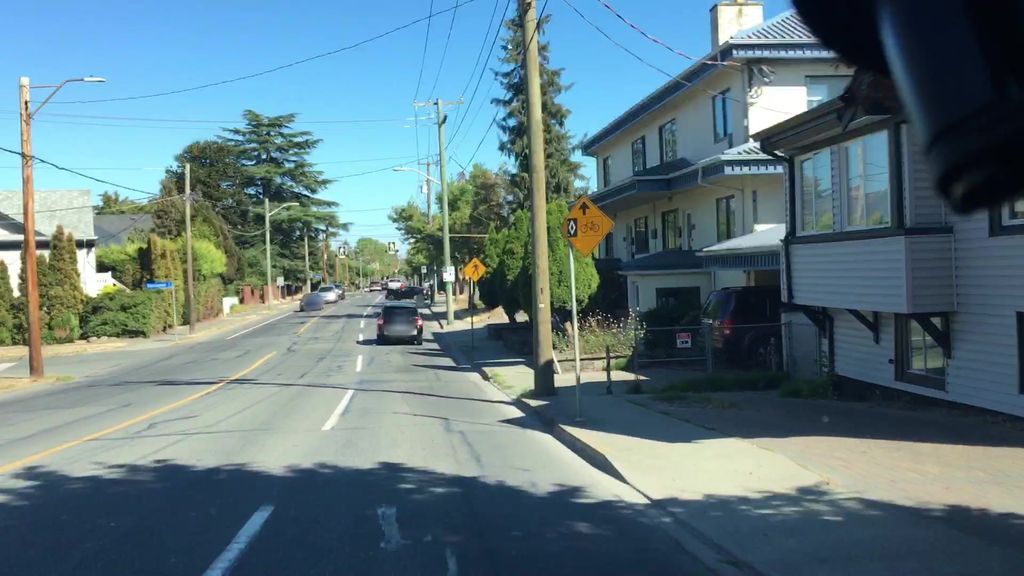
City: victoria